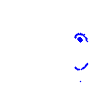
Particle: electron